Question: i have develop a small routine by 'knockoutjs' for learning purpose. where i used 'jquery' to have 'FadeIN and FadeOut effect' which throwing error
here is my jsfiddle link <URL>
please see my code and tell me what kind of mistake i did there and how to fix this error
thanks
## here is the picture of the error

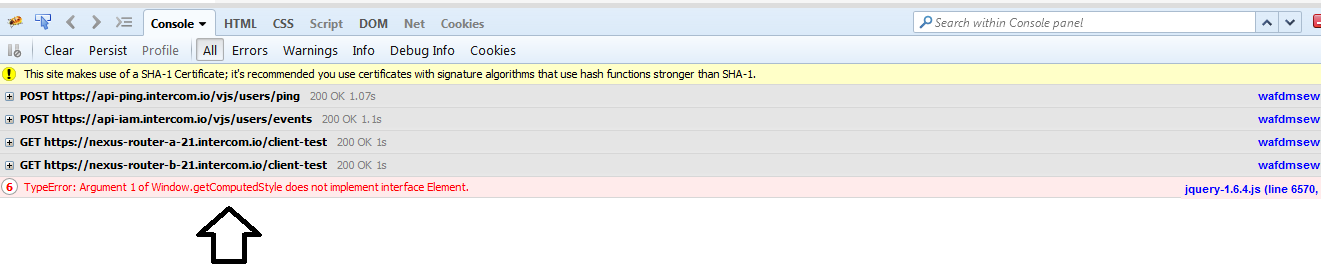
Answer: Try substituting latest version of 'jQuery' for version 1.6.4
<URL>